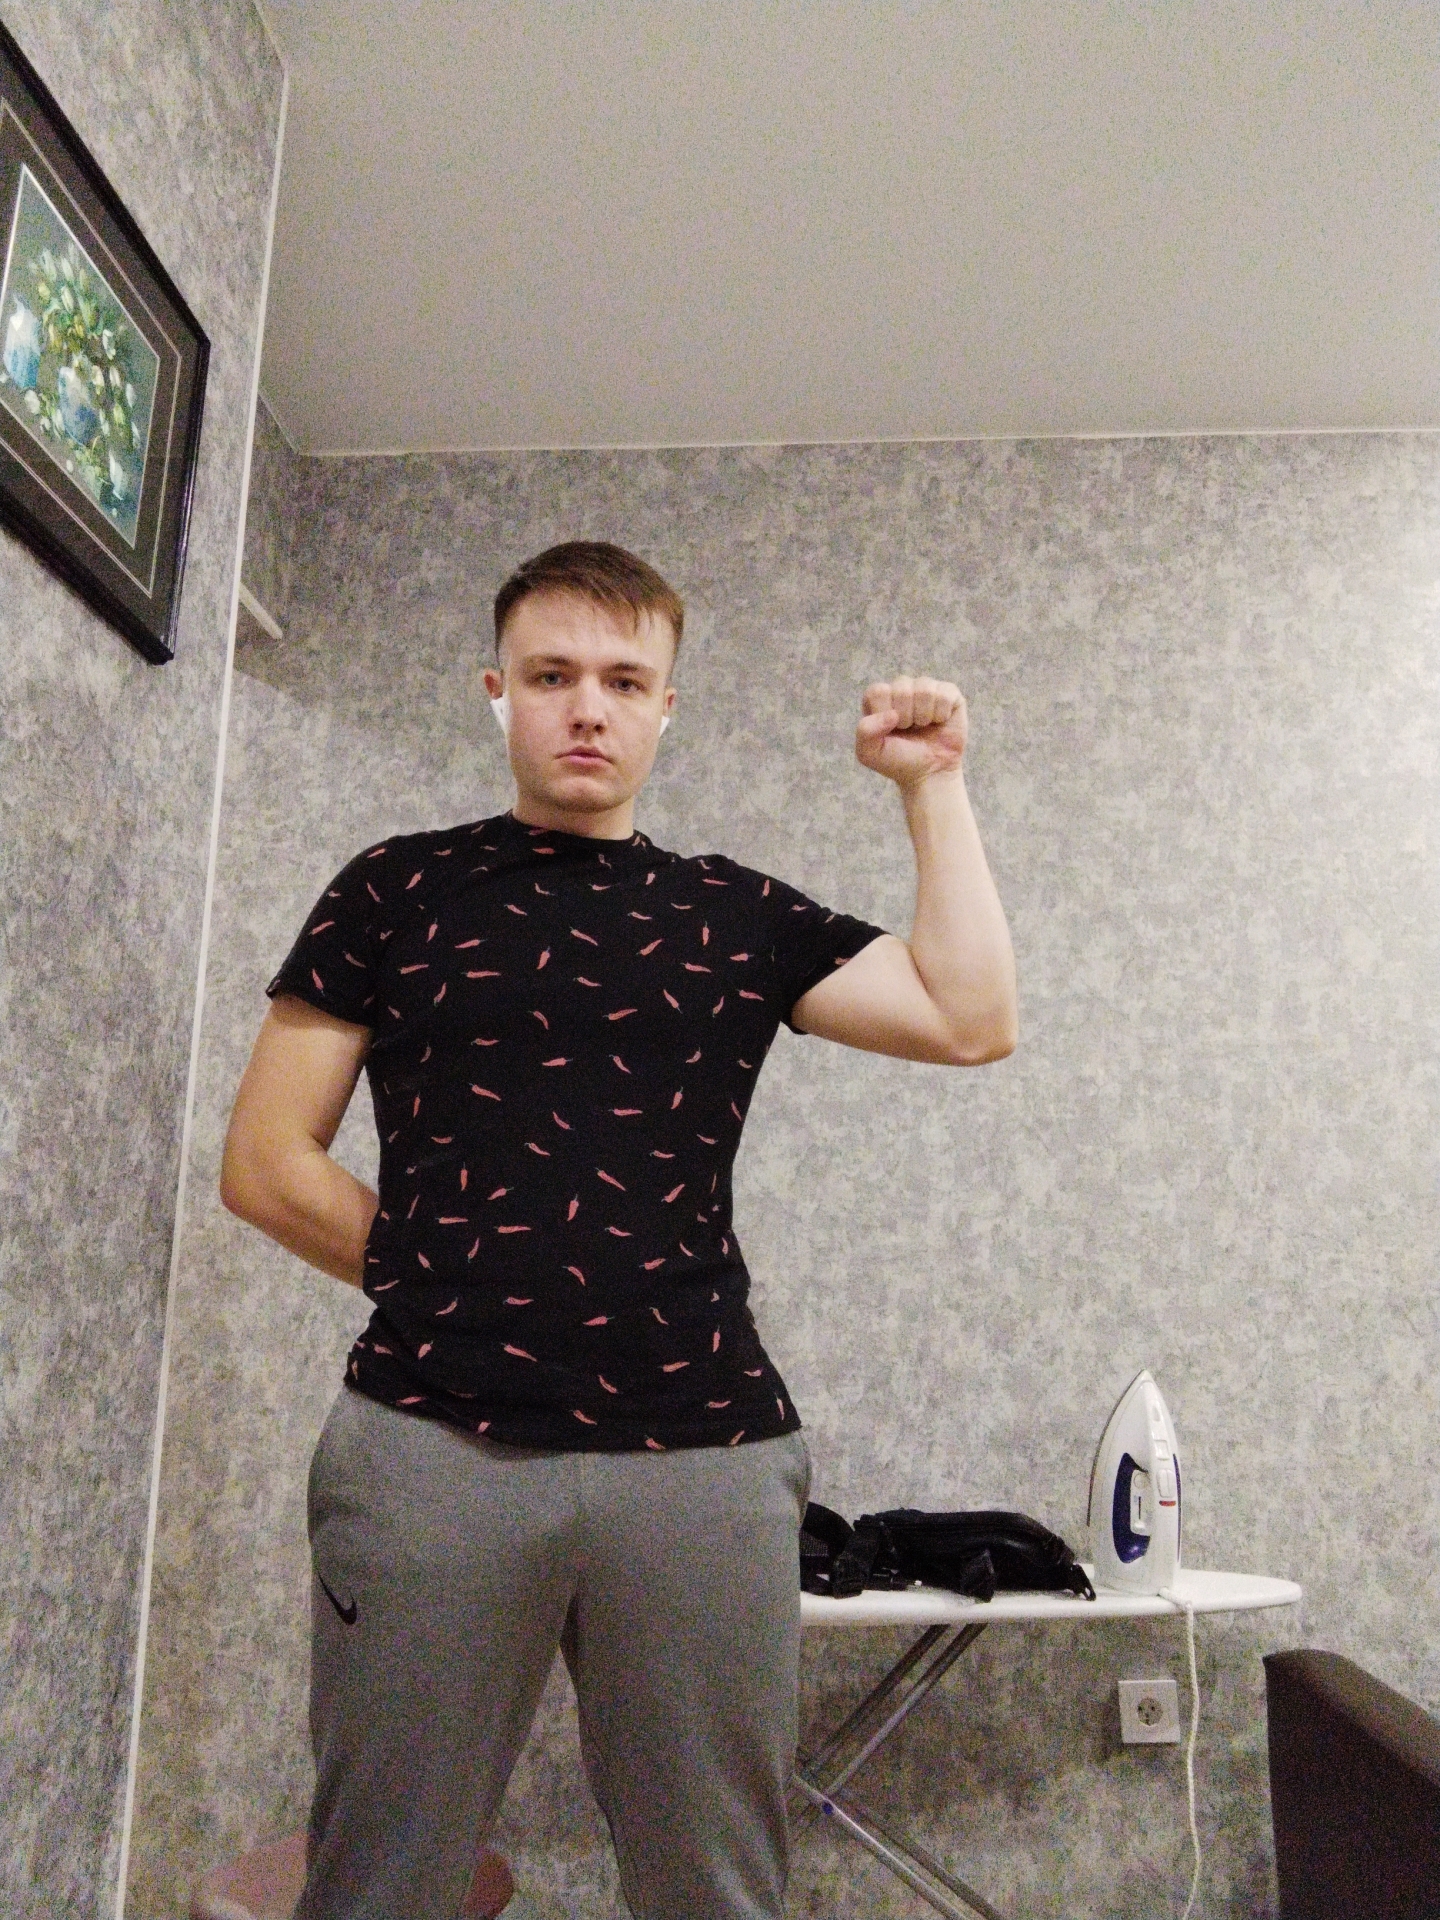
Label: noise